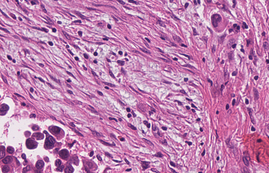
Tumor epithelial tissue: yes
Tumor-associated stroma tissue: yes
Normal tissue: no